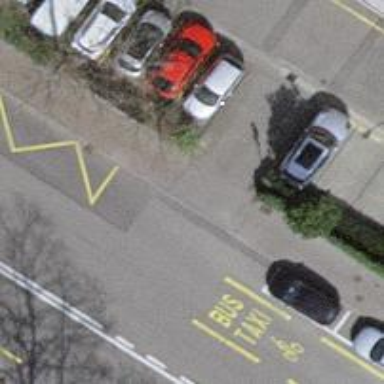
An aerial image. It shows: Sidewalk with asphalt surface leading to public transport platform. The platform includes shelter.